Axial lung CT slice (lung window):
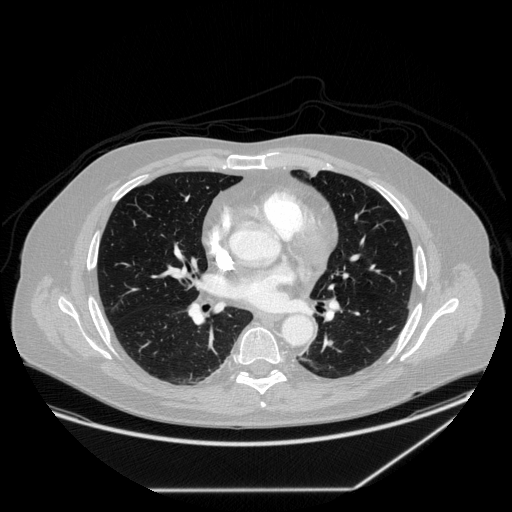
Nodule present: yes
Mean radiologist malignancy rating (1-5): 2.667